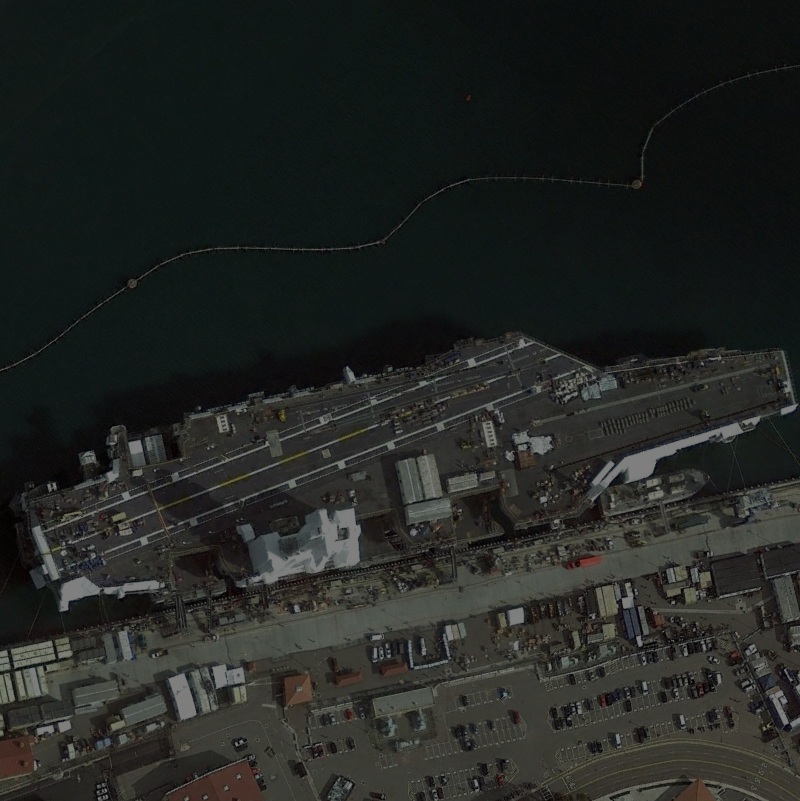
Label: aircraft_carrier